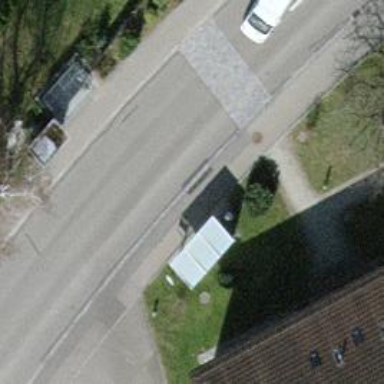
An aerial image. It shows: Bus stop with designated stop position for public transport.